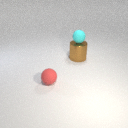
small red rubber sphere to the left of large brown metal cylinder